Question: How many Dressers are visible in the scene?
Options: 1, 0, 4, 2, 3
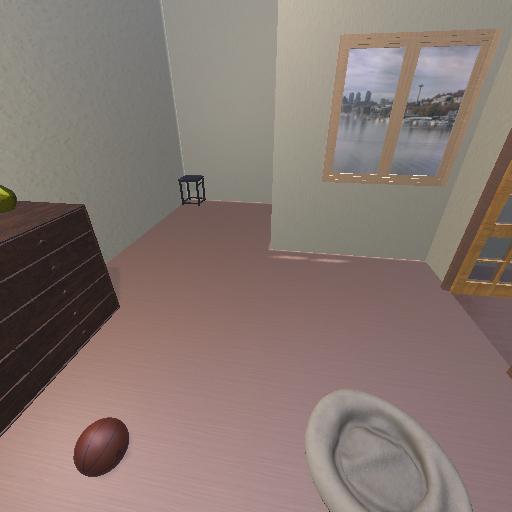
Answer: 1